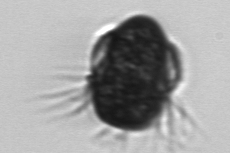
Label: Mesodinium